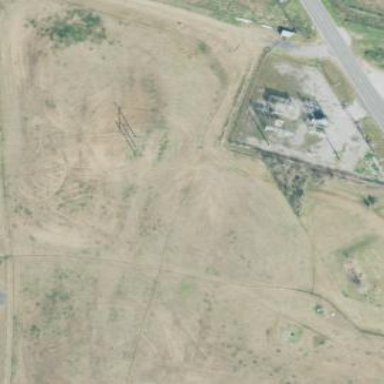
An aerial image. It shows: Outdoor distribution substation.